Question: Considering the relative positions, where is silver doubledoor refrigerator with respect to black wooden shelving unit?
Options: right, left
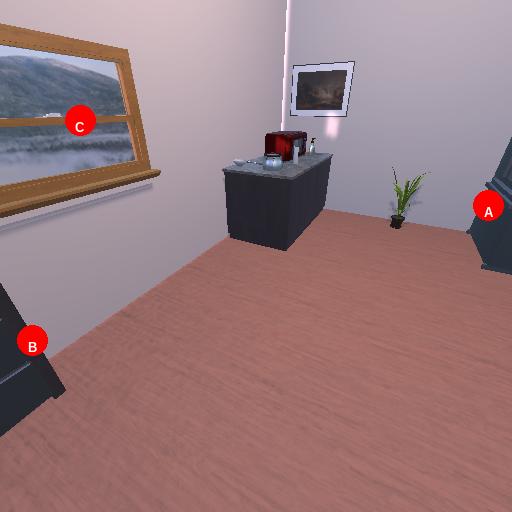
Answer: right